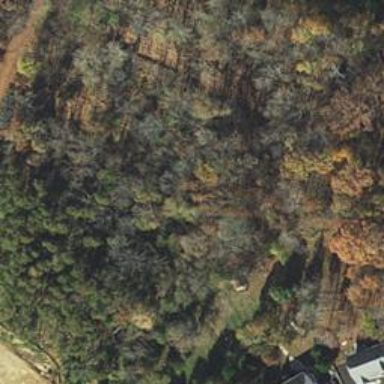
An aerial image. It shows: Mixed woodland with various types of leaves.